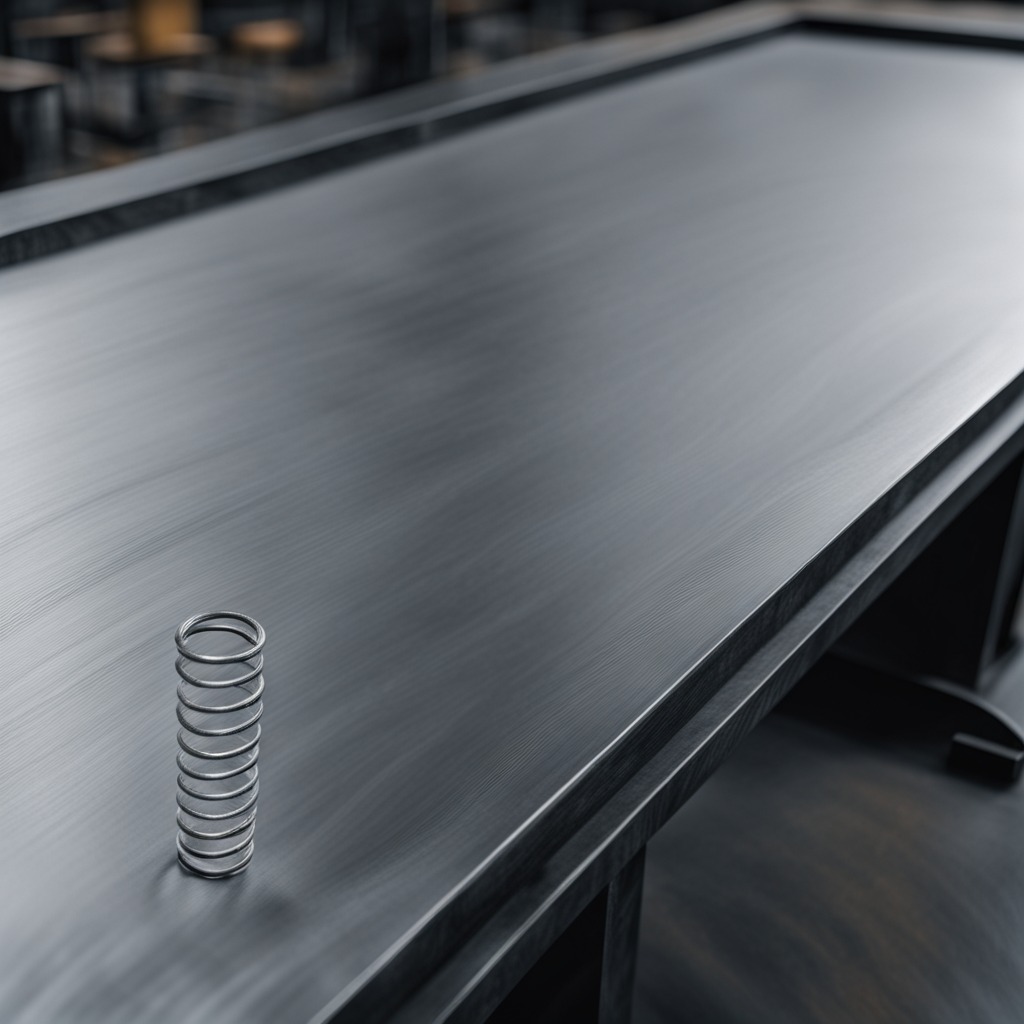
A coiled metal spring lies on a cold steel table in a mining workshop.